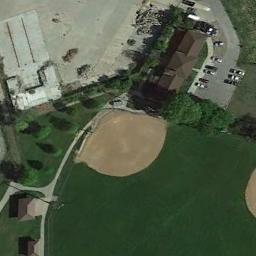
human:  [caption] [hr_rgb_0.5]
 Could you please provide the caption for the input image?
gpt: A baseball diamond next to a parking lot while the open area and some buildings beside .

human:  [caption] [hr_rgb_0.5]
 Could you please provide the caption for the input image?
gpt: The baseball field is sparsely covered by vegetation .

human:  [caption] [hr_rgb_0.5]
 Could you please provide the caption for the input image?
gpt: There is a baseball diamond in the grass surrounded by the trees, Parking lot and houses .

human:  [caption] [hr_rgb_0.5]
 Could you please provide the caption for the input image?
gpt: A baseball diamond is in the middle of grass next to a parking lot .

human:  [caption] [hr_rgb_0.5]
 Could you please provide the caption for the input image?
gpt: A house is next to the baseball diamond .